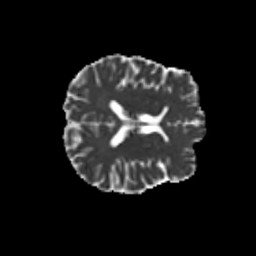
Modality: MD
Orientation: axial
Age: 31
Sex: male
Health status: healthy
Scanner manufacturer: siemens
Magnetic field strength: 3 T
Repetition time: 8.6 s
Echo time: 0.095 s